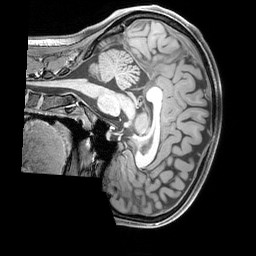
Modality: T1w
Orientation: sagittal
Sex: female
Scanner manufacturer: siemens
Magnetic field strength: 3 T
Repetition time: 2.3 s
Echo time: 0.00226 s